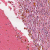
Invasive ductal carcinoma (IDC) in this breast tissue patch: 0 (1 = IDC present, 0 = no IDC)